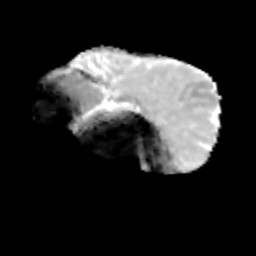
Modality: MD
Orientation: sagittal
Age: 13
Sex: male
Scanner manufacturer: siemens
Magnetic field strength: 3 T
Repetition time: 3.8 s
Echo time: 0.07 s